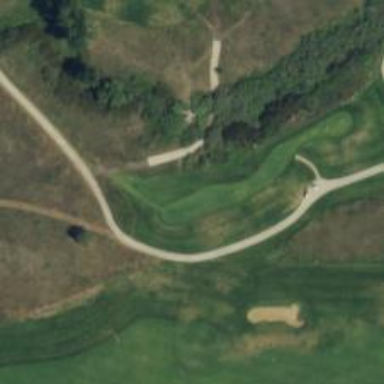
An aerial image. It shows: View of golf hole.